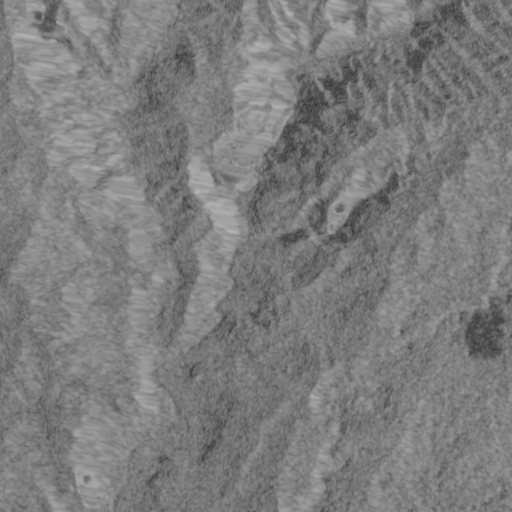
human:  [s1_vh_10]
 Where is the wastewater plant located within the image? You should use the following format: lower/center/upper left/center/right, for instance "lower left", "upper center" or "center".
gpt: The wastewater plant is located in the lower right of the image.
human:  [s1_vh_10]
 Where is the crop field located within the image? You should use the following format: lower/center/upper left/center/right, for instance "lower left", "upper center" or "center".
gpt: There is no crop field in the image.

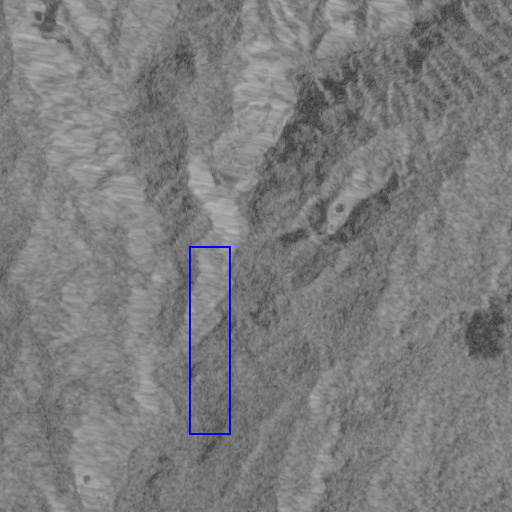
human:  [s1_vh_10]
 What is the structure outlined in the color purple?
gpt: There is no purple outline.
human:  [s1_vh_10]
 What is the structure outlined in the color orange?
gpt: There is no structure outlined in orange.